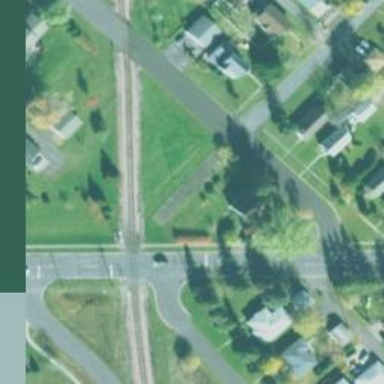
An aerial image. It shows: Railway crossing.